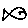
Label: fish